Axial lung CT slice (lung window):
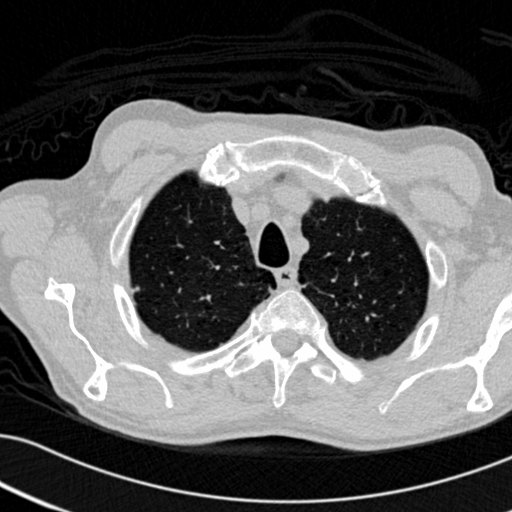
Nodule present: no